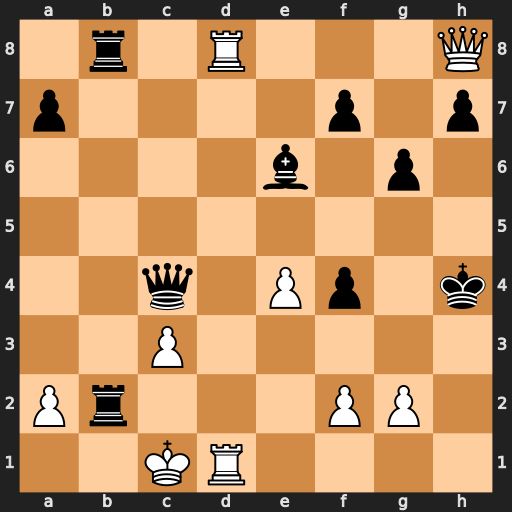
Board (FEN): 1r1R3Q/p4p1p/4b1p1/8/2q1Pp1k/2P5/Pr3PP1/2KR4
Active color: w
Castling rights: -
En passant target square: -
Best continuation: Qf6+ Kg4 f3+ Kg3 Qg5+ Kf2 Qh4+